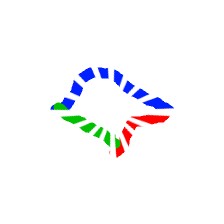
Shape: rhombus